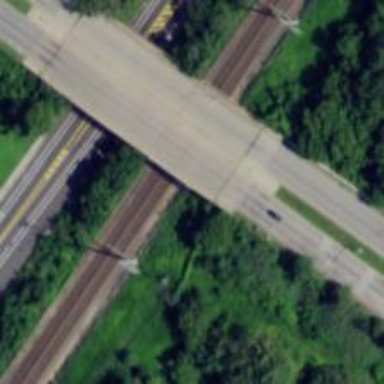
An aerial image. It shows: Primary highway bridge.